Question: I have a plugin which crops my image and sends back a base64 data that looks like this: 'data:image/jpeg;base64,/9j/4AAQSkZJRgABAQAAAQ...'. How can I upload this returned image via file upload field in my form to my server?

PS: In short I want to automaticly add returned image to my file input field of my form.
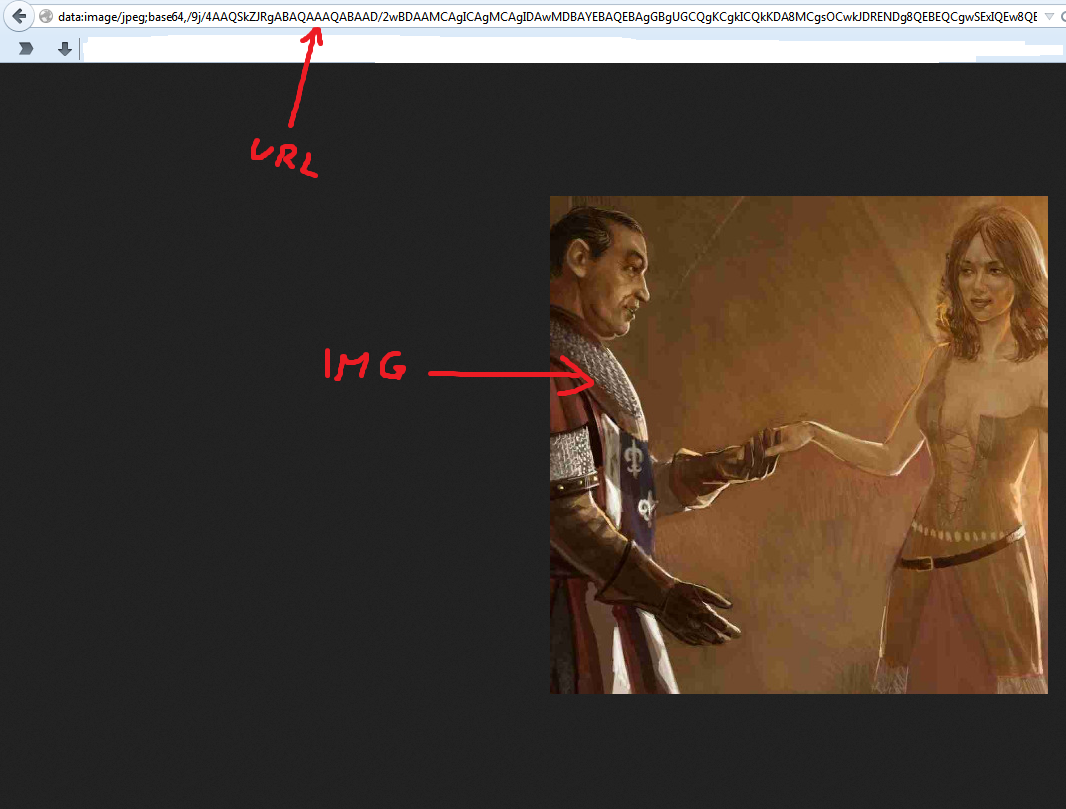
Answer: The same way you upload any other string to your server.
The fact that the string is Base64 doesn't change anything.
You can put it in an '<input type="hidden">', then use PHP code to decode the Base64 and save the bytes somewhere.